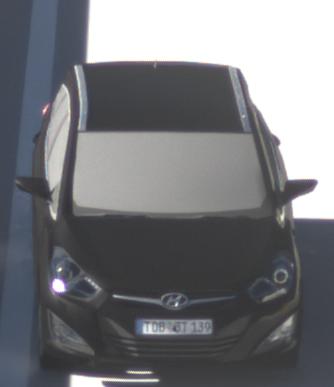
Make: Hyundai
Model: i40 Kombi 1.6 GDI
Detailed model: i40 (VF) Kombi
Model produced from: 2012/08
Model produced until: 2013/09
Doors: 5
Color: black
Road condition: dry road
Daytime: morning or afternoon
Contrast: high contrast